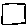
Label: square